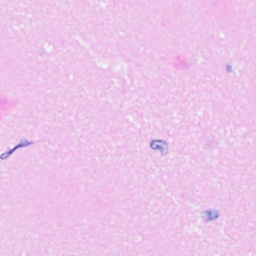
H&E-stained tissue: Breast